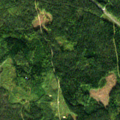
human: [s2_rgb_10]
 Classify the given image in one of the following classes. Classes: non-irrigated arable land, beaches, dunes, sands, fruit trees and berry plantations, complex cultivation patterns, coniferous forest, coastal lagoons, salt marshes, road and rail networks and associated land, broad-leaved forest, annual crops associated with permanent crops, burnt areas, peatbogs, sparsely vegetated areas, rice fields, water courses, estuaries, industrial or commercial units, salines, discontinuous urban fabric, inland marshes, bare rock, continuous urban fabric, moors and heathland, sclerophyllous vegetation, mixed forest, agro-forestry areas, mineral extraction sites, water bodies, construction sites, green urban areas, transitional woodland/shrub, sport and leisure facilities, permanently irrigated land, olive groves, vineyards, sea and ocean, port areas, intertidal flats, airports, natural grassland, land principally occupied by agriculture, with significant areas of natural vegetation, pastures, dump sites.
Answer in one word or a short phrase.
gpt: coniferous forest, mixed forest, transitional woodland/shrub